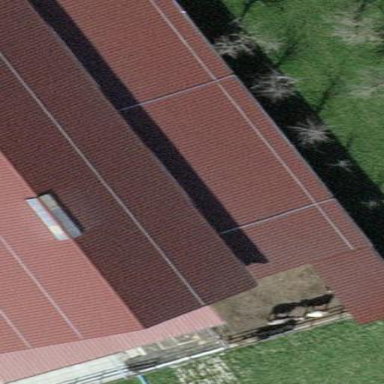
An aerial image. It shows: Farm auxiliary building.